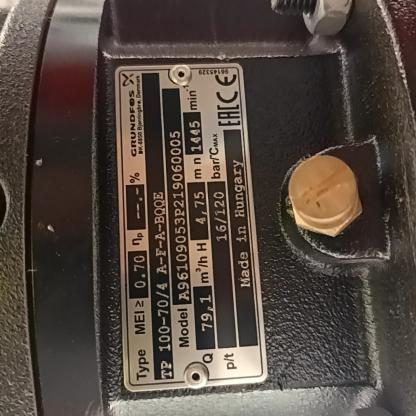
Klasa: tabliczka-znamionowa